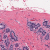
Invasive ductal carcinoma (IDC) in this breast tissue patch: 0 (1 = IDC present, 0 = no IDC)